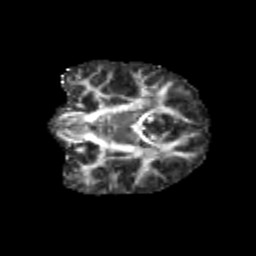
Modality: FA
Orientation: coronal
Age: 10
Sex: female
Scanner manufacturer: siemens
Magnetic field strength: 3 T
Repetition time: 3.8 s
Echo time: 0.07 s